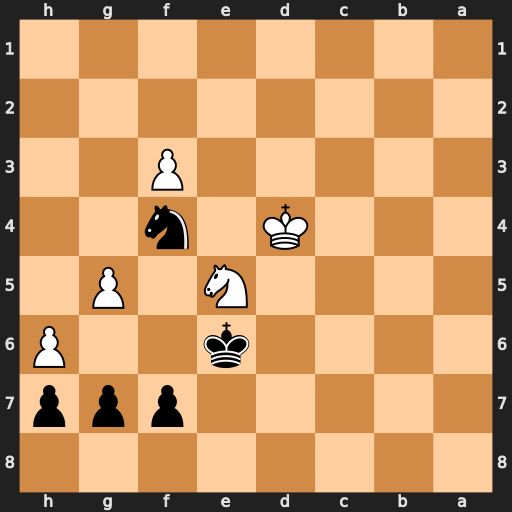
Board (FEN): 8/5ppp/4k2P/4N1P1/3K1n2/5P2/8/8
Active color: b
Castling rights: -
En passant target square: -
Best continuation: gxh6 Nc4 hxg5